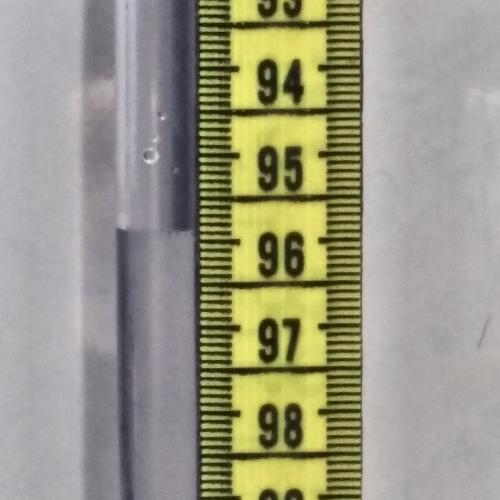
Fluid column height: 95.9 cm